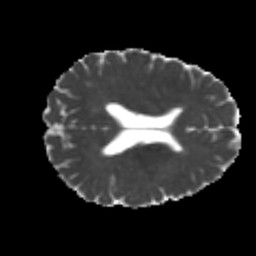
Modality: MD
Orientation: axial
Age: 23
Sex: male
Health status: healthy
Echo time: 0.074 s